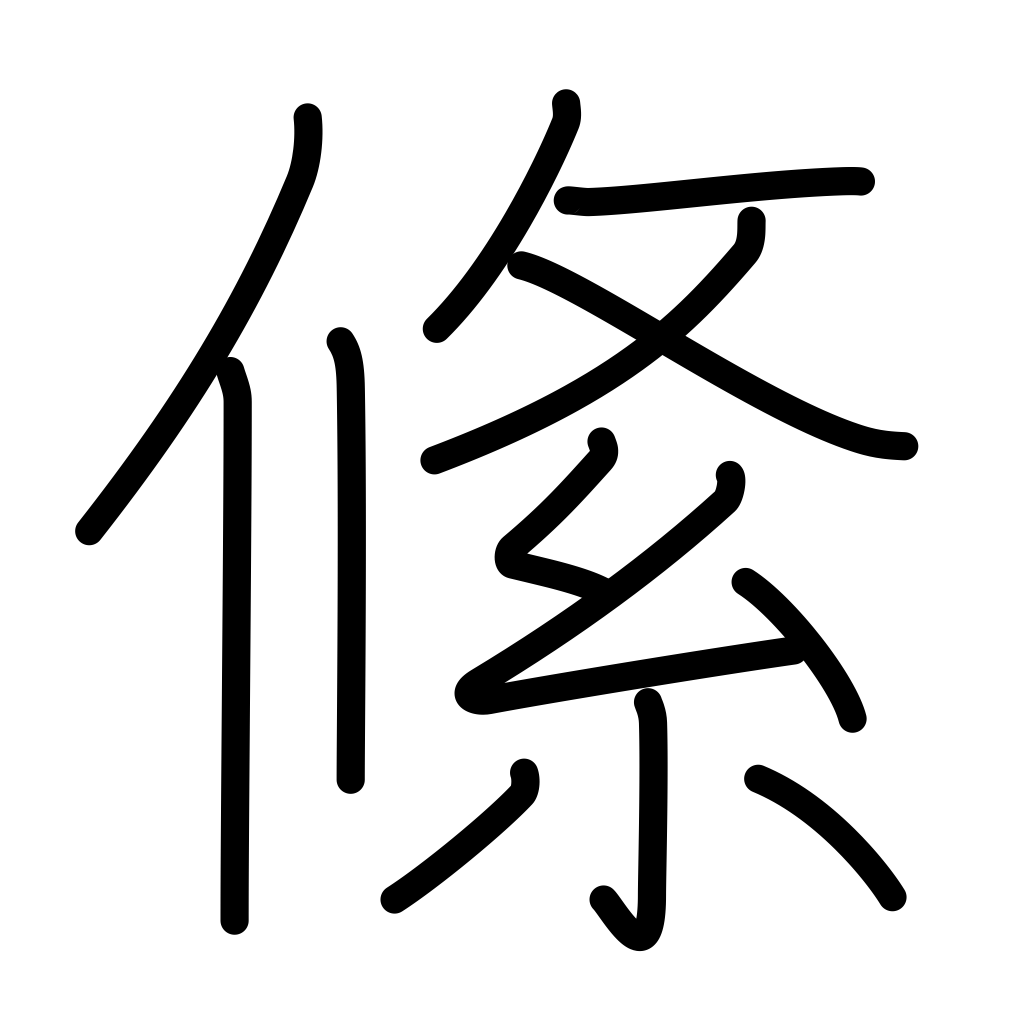
Meaning: braid